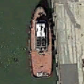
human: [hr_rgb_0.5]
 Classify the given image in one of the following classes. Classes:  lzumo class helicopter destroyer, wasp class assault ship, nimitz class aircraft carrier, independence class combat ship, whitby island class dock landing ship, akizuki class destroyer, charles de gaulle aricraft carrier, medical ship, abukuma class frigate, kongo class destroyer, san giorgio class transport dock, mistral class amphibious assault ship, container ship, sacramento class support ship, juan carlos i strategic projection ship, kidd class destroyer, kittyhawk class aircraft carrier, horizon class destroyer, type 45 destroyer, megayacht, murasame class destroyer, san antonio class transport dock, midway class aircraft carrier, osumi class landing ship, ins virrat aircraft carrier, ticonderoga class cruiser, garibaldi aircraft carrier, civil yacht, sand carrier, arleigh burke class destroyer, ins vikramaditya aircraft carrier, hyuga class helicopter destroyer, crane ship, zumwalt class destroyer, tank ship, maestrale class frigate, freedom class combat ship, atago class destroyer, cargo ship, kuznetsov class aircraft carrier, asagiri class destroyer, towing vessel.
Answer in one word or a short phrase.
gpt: Towing vessel